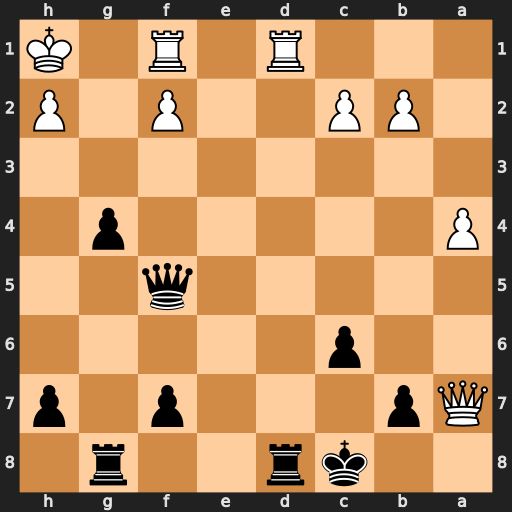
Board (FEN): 2kr2r1/Qp3p1p/2p5/5q2/P5p1/8/1PP2P1P/3R1R1K
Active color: b
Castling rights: -
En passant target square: -
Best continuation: Rxd1 Rxd1 Qf3+ Kg1 Qxd1+